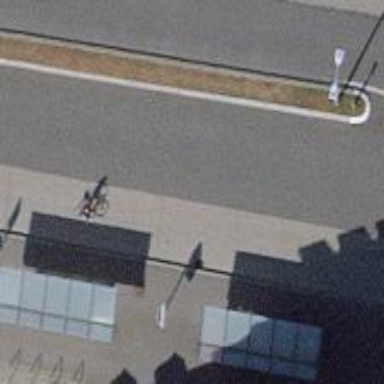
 serving as platform for public transportation."